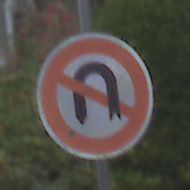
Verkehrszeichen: VerbotWenden
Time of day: MorningAfternoon
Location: Outdoor (Urban)
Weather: Overcast
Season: NotSpecified
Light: Natural